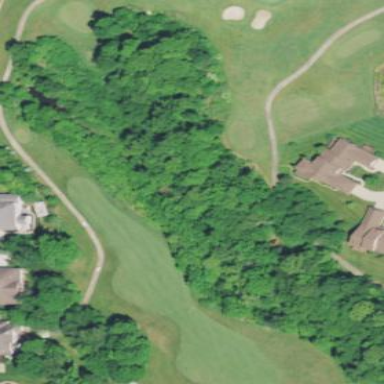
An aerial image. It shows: Water hazard on golf course.